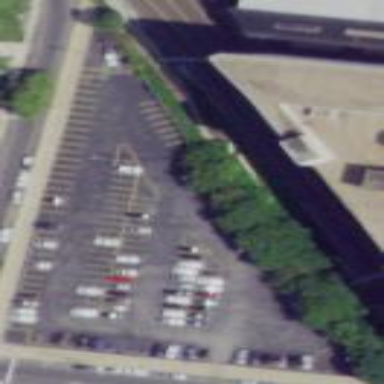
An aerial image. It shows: Parking area.